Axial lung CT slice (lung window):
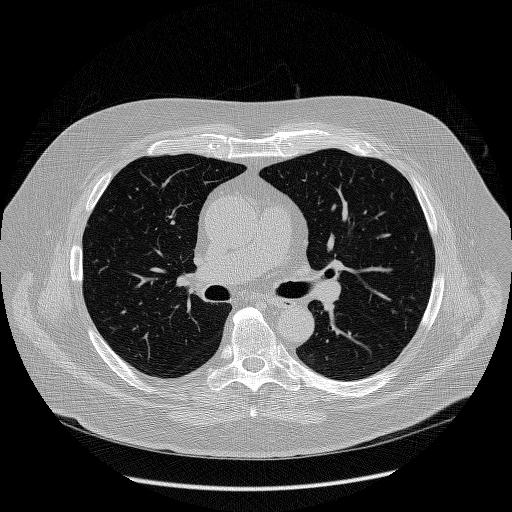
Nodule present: no